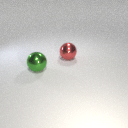
large green metal sphere in front of large red metal sphere